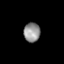
Tissue: lung
Cell type: Others
Senescence score: 0.1791
Nuclear area (px): 309
Mean DAPI intensity: 145.757